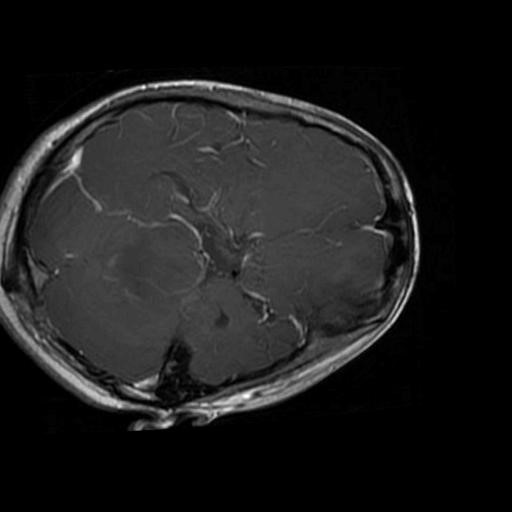
Label: brain_glioma